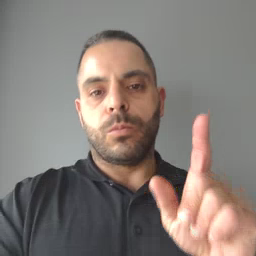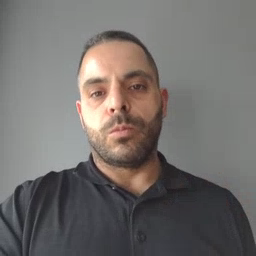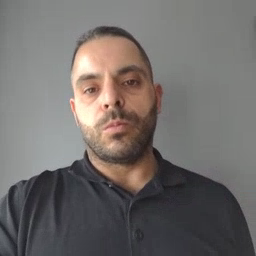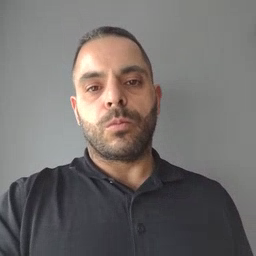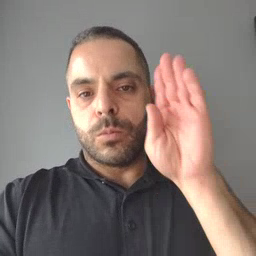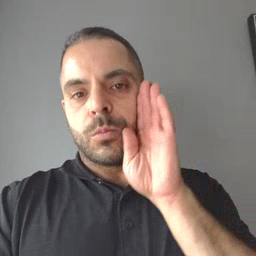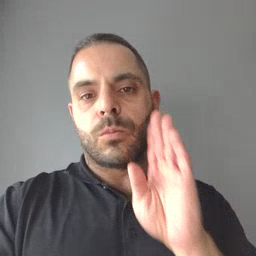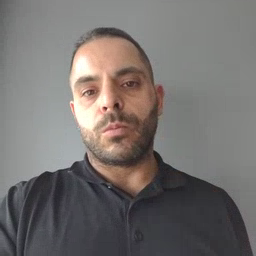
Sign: brown